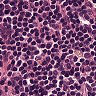
Metastatic tissue present: no